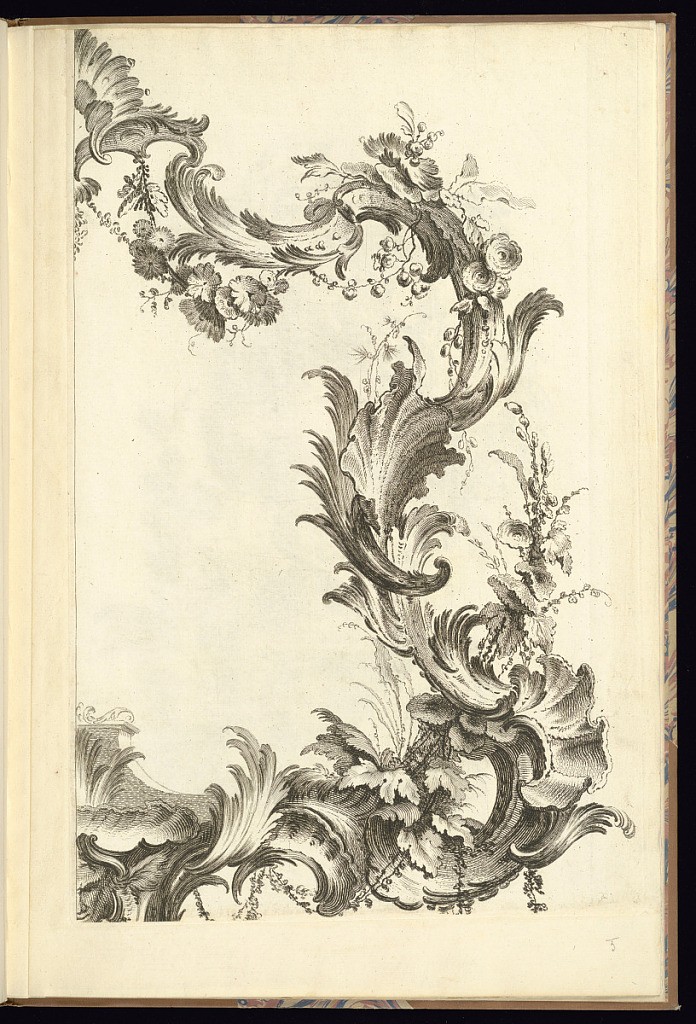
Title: Ornament Design
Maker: Alexis Peyrotte, French, 1699–1769
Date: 1740–49
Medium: Etching on laid paper
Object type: Print
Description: A design for rococo ornament featuring scrolling leaves, rinceaux, flowers, feathers, shells, foliate branches, a face / mask, and garlands.